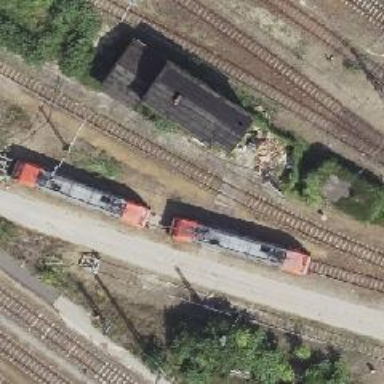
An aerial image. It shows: Railway yard in service.